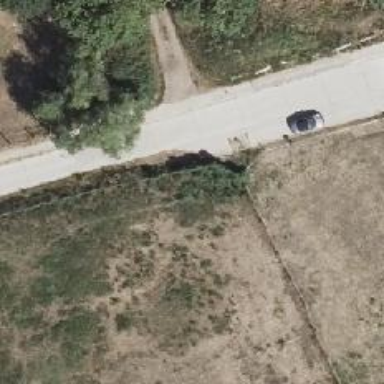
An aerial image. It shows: Unclassified road with concrete surface.